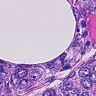
Metastatic tissue present: yes